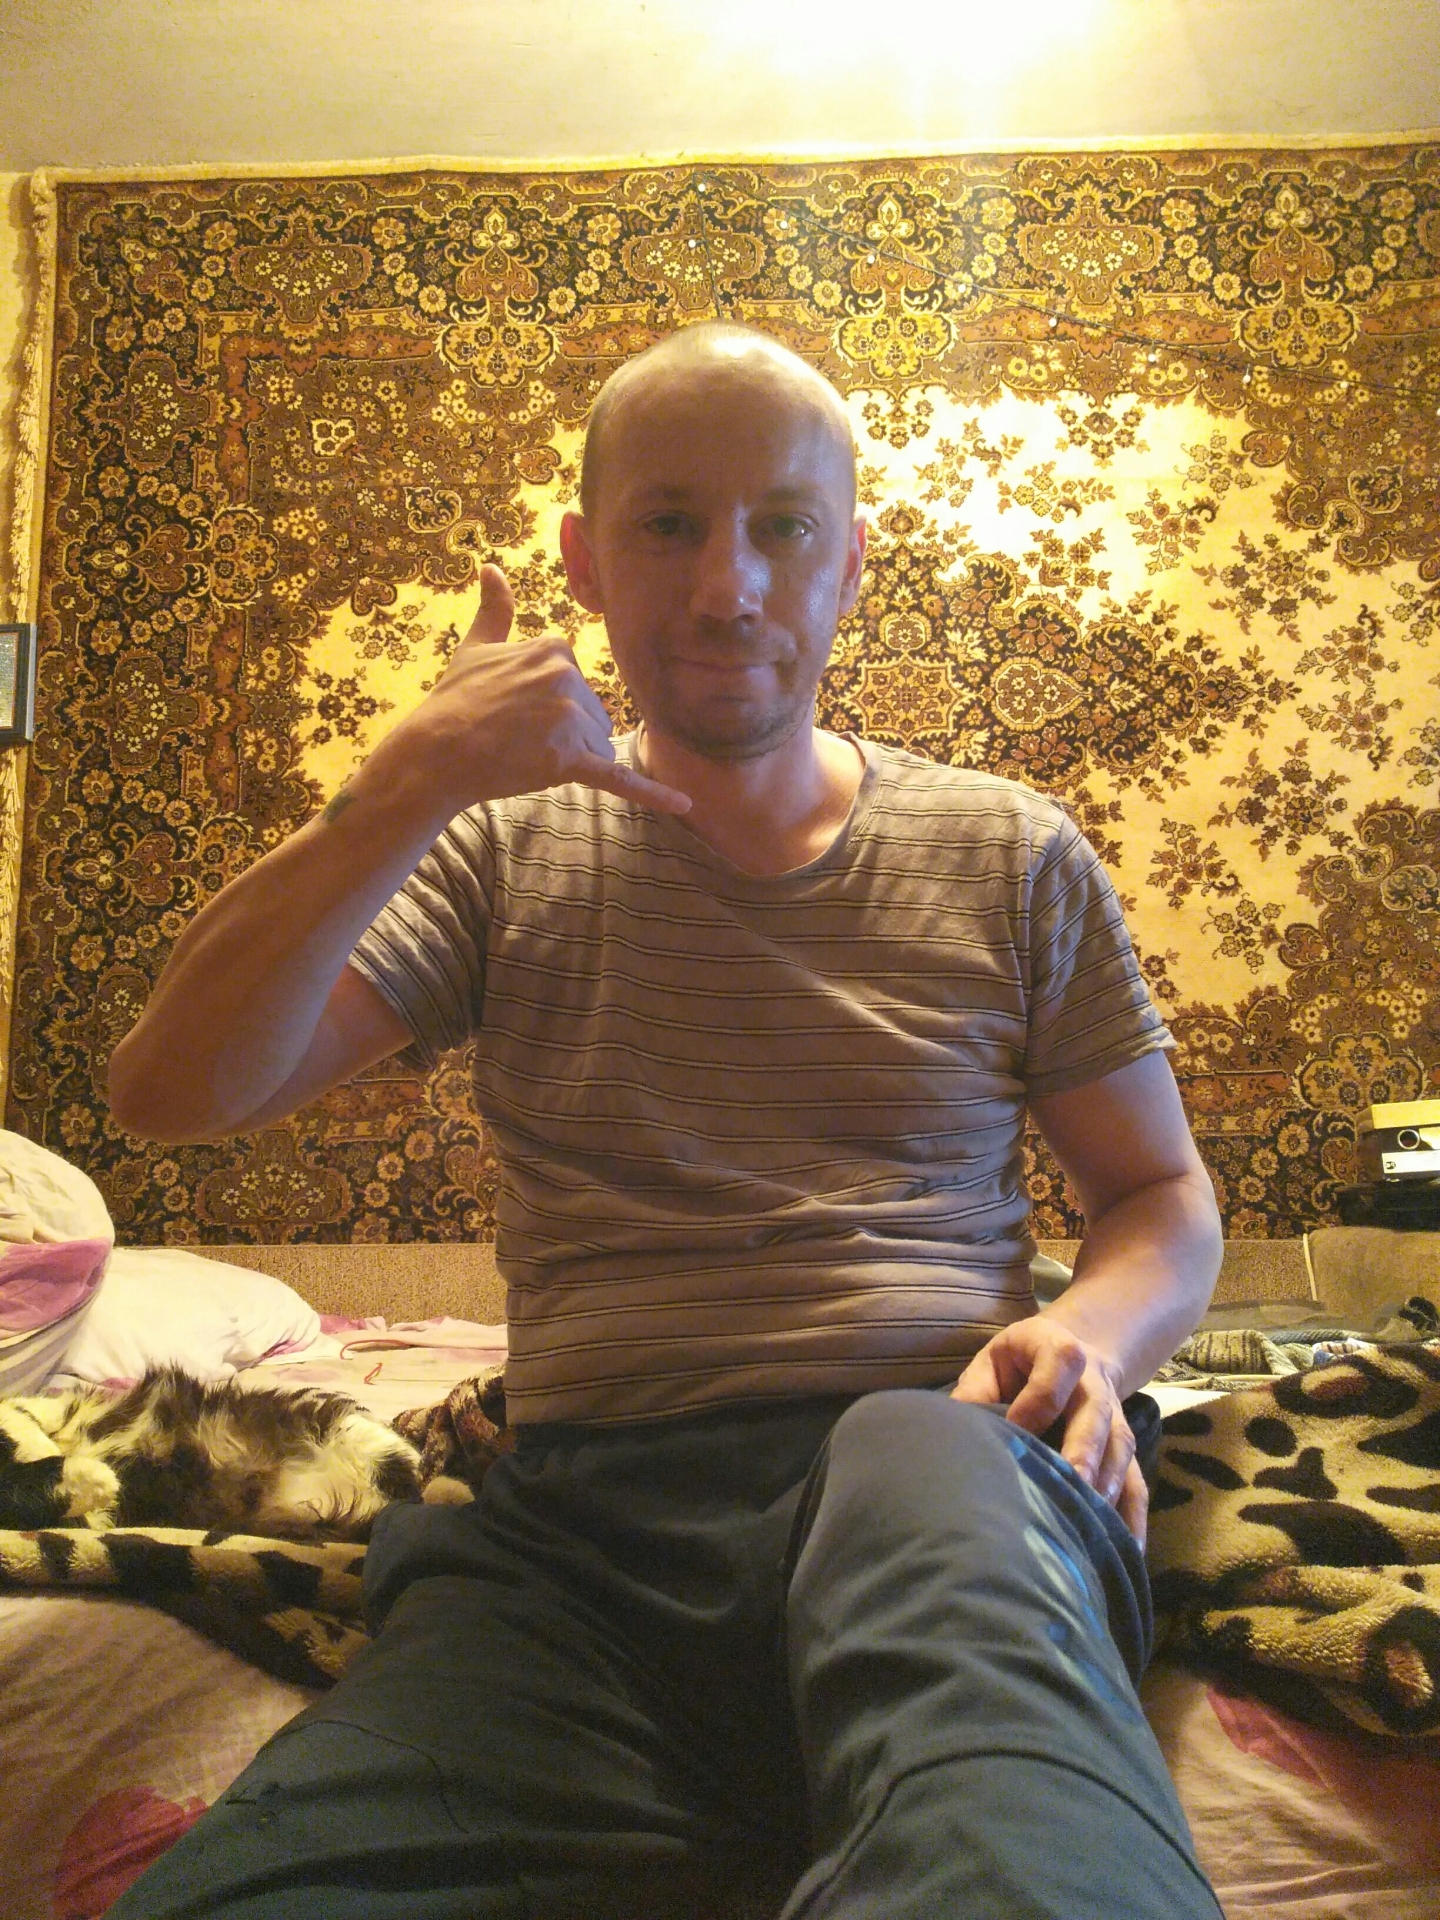
Label: clear